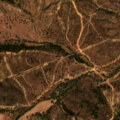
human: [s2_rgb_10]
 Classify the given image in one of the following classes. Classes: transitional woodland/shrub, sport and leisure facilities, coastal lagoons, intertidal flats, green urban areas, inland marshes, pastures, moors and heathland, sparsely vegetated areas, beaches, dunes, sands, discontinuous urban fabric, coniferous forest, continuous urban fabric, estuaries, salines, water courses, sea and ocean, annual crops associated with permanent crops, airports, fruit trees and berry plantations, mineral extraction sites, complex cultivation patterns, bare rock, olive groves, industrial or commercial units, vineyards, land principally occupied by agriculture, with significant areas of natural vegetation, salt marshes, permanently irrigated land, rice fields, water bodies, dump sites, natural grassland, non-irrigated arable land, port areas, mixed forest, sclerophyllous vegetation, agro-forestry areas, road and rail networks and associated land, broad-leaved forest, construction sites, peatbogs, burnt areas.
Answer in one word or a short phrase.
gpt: non-irrigated arable land, agro-forestry areas, broad-leaved forest, transitional woodland/shrub